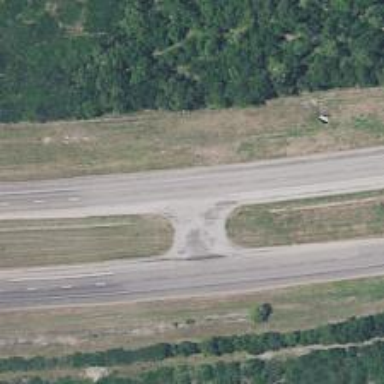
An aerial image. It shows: Trunk link highway.